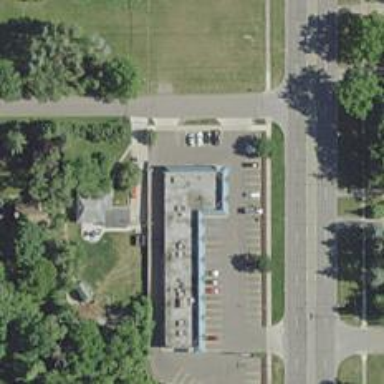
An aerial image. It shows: Convenience shop.